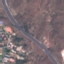
Label: Highway